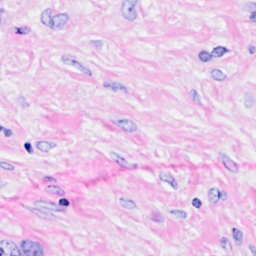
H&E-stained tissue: Breast